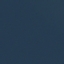
Land use / land cover: SeaLake